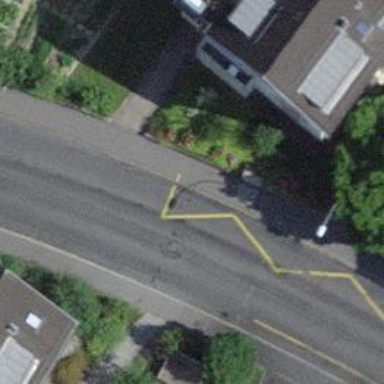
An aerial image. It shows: Bus stop with trolleybus platform for public transport.